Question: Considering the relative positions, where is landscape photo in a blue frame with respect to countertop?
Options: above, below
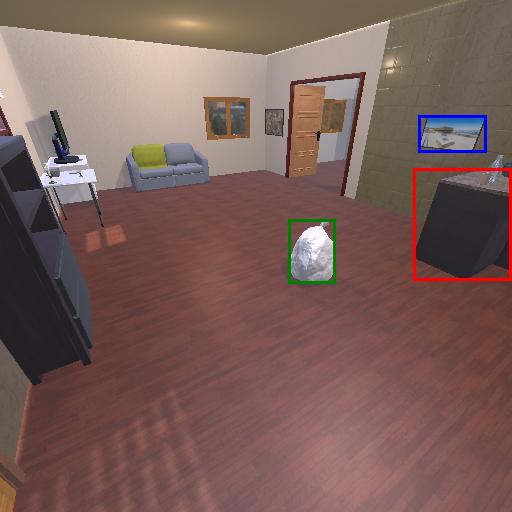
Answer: above